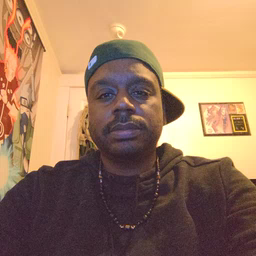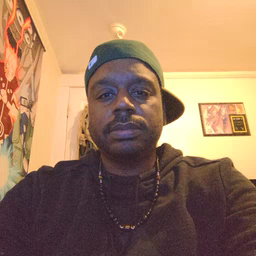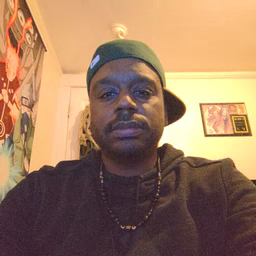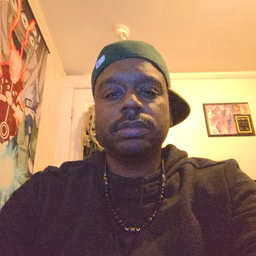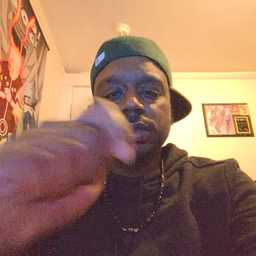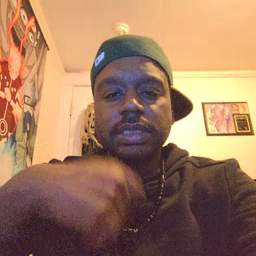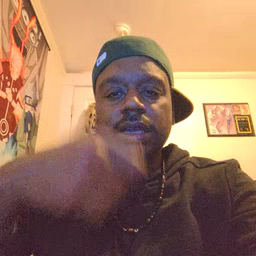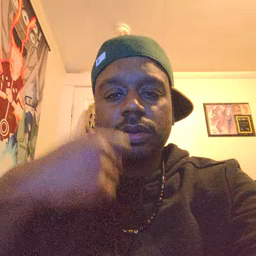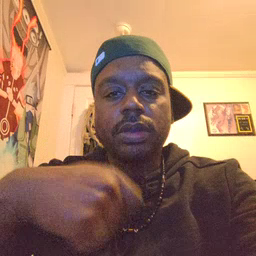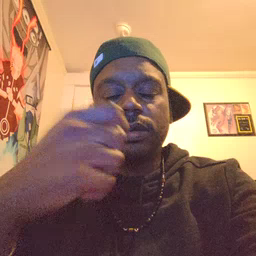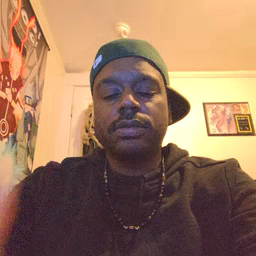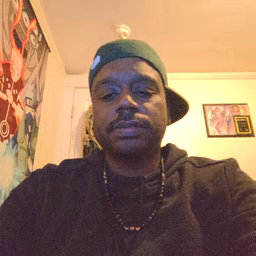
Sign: cereal